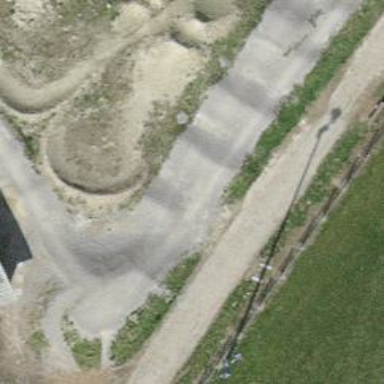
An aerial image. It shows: BMX track located on leisure land.